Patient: sex F, age 64
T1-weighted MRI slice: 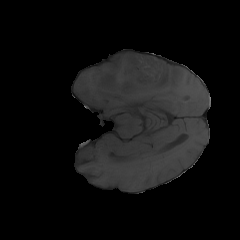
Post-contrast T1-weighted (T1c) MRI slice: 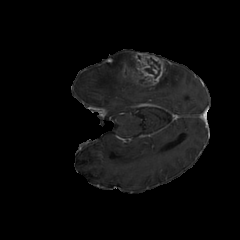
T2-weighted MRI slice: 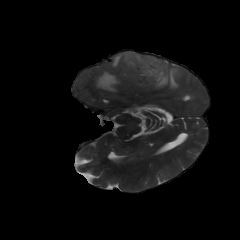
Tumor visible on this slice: yes
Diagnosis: Glioblastoma, IDH-wildtype
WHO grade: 4